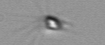
Label: Calciopappus